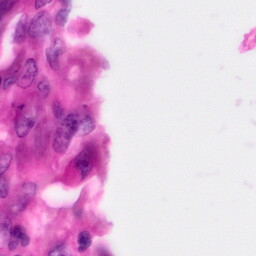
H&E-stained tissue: Pancreatic